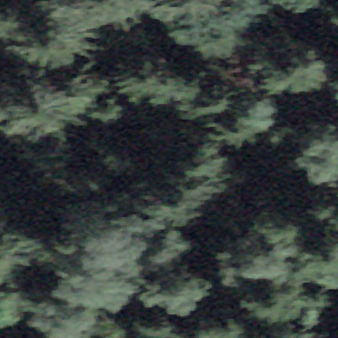
Label: other